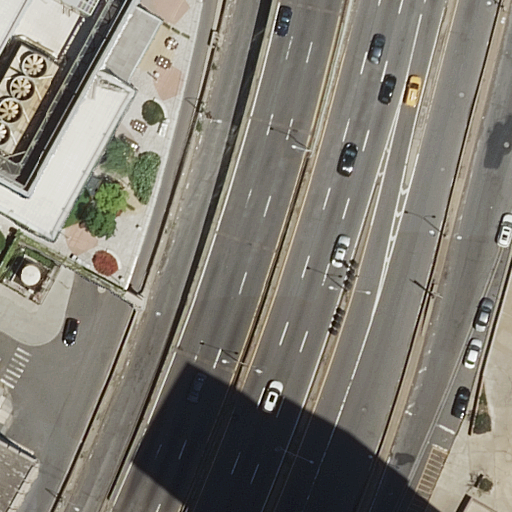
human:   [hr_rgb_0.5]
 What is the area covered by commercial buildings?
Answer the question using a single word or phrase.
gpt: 0m2

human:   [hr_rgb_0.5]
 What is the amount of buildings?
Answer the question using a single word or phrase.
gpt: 2

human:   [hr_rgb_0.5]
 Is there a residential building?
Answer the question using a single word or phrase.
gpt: yes

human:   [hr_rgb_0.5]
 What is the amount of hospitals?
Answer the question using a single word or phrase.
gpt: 1

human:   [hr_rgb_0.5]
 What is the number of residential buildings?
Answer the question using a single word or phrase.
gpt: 2

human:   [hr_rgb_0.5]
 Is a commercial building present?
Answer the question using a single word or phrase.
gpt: no

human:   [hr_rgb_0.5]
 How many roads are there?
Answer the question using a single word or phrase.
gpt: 16

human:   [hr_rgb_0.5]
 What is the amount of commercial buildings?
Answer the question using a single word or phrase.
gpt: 0

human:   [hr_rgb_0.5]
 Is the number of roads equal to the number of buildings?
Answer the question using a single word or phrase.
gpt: no

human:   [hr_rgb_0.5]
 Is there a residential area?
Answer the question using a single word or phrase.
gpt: yes

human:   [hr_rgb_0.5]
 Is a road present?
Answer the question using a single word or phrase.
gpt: yes

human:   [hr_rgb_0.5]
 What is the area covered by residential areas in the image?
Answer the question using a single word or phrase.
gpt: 10321m2

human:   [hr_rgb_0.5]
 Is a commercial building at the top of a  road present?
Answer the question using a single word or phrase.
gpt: no

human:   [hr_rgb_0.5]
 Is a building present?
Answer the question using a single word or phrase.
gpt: yes

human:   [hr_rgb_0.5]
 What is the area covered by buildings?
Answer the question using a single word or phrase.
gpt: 942m2

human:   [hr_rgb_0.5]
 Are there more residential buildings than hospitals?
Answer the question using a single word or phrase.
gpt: yes

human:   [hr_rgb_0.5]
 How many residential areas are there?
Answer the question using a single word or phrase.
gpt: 1

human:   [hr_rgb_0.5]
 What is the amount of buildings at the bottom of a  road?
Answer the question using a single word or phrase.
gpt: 1

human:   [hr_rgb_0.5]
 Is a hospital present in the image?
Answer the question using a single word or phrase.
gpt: yes

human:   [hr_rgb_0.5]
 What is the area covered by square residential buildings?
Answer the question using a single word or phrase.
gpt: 0m2

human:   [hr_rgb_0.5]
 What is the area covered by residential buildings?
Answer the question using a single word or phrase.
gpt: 942m2

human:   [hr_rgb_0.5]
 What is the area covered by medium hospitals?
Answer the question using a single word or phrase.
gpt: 0m2

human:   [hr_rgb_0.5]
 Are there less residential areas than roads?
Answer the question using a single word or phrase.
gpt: yes

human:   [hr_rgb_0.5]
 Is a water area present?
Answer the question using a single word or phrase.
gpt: no

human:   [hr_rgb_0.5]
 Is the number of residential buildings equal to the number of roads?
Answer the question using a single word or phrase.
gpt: no

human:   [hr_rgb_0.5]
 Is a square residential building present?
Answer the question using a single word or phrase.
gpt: no

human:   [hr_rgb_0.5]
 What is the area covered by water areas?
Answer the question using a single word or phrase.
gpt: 0m2

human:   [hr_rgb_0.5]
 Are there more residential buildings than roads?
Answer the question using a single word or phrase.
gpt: no

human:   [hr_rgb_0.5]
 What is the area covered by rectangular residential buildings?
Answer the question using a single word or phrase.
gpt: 942m2

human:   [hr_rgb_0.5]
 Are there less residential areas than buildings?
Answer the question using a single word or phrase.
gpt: yes

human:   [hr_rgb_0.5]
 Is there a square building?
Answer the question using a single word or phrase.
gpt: no

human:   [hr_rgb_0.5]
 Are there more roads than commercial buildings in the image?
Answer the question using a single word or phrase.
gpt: yes

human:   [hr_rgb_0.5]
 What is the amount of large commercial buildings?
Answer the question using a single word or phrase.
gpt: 0

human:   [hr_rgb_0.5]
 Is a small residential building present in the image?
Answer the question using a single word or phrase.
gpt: yes

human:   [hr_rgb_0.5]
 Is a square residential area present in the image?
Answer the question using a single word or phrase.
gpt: no

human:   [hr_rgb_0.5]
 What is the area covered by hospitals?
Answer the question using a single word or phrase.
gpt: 2744m2

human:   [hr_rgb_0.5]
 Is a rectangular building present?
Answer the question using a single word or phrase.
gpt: yes

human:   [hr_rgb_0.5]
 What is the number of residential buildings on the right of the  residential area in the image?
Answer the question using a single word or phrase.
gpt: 0

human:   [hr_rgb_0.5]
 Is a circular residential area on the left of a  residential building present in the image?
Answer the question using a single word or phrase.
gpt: no

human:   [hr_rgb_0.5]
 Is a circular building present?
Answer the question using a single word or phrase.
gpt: no

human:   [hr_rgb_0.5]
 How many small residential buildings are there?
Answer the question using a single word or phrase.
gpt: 1

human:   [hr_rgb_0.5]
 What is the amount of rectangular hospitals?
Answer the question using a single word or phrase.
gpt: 1

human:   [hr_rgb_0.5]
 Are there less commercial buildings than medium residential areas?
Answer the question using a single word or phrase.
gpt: no

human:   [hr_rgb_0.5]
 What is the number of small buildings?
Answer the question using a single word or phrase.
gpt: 1

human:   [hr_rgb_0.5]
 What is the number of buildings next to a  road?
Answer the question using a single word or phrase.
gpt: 2

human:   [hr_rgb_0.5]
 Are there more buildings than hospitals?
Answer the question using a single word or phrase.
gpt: yes

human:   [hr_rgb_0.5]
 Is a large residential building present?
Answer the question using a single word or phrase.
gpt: yes

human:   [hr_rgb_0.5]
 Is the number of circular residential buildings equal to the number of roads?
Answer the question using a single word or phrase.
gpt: no

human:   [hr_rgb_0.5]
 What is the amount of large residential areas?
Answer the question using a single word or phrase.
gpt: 1

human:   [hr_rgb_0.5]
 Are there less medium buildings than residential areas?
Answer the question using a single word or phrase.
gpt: yes

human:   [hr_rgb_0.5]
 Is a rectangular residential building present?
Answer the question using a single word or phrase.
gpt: yes

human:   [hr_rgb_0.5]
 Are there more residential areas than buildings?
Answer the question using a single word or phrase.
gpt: no

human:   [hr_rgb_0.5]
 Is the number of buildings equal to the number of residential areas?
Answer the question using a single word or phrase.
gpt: no

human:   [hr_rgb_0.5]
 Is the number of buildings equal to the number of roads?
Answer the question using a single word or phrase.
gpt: no

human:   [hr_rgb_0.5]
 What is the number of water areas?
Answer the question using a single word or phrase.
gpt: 0

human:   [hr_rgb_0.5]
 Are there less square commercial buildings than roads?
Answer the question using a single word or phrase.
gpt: yes

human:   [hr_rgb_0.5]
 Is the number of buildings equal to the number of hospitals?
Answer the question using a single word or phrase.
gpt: no

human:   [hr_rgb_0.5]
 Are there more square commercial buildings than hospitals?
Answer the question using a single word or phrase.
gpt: no

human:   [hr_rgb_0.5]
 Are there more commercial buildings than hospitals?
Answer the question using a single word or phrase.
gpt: no

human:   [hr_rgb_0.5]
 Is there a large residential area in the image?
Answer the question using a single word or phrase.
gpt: yes

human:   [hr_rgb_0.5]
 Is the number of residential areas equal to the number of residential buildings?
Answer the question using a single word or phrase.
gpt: no

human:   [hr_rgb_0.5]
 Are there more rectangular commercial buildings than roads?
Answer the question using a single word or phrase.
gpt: no

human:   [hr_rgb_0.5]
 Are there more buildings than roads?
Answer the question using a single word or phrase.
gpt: no

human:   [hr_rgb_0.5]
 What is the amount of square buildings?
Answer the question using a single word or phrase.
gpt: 0